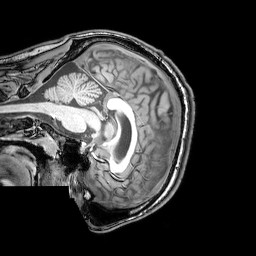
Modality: T1w
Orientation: sagittal
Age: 25
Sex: male
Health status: healthy
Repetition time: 0.081 s
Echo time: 0.037 s